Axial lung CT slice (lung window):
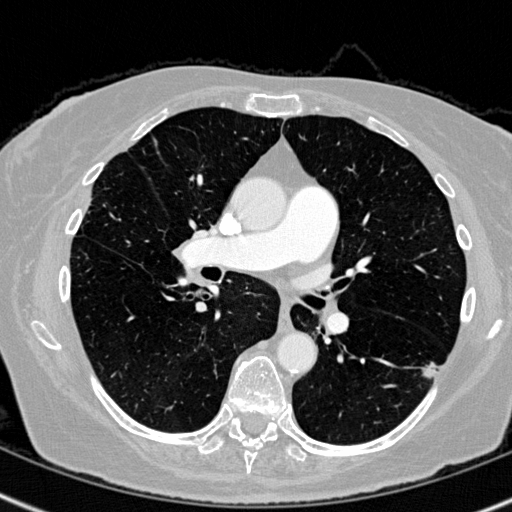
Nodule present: yes
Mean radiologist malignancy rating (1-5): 4.5